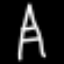
Label: The Eiffel Tower